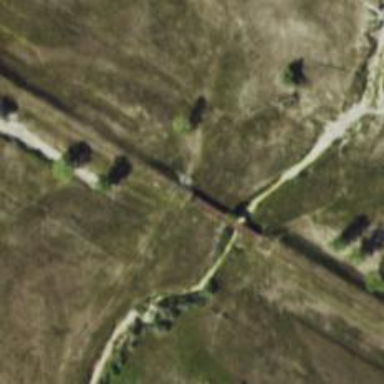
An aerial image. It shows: Bridge.